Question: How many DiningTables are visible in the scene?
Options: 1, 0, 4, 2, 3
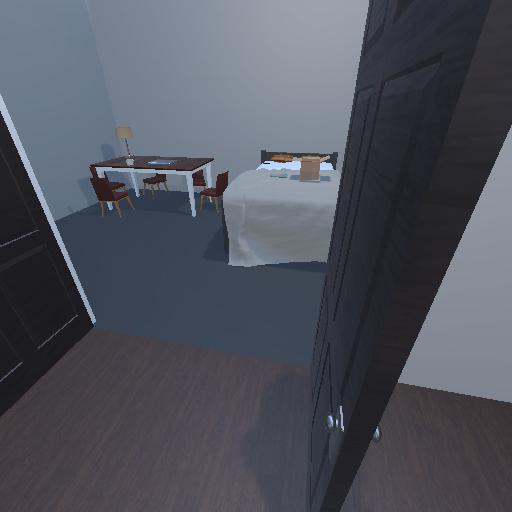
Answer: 1